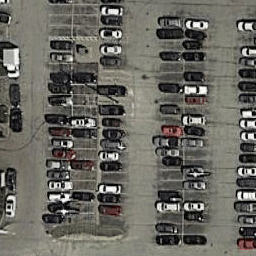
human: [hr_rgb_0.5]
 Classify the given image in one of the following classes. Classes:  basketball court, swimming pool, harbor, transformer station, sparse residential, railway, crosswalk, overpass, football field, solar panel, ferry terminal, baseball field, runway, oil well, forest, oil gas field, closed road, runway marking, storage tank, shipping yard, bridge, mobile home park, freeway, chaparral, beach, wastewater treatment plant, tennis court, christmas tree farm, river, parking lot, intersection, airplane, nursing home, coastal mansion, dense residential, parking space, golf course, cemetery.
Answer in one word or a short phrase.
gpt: parking lot